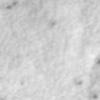
Label: no_change